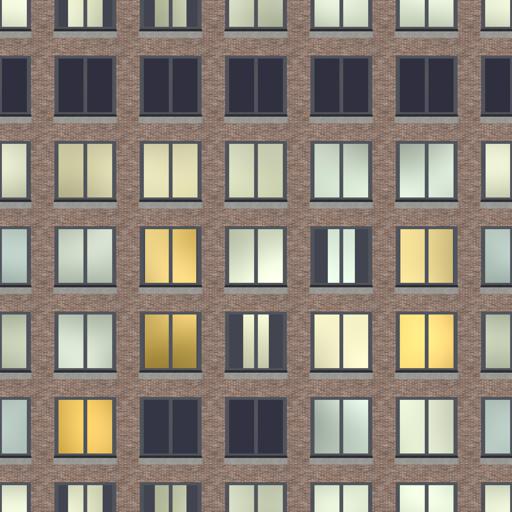
Tags: facade skyscraper